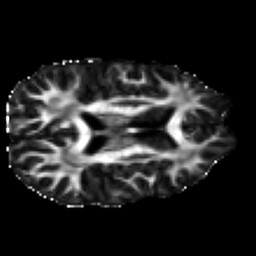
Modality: FA
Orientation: axial
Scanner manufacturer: ge
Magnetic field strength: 3 T
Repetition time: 7.98 s
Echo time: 0.0701 s